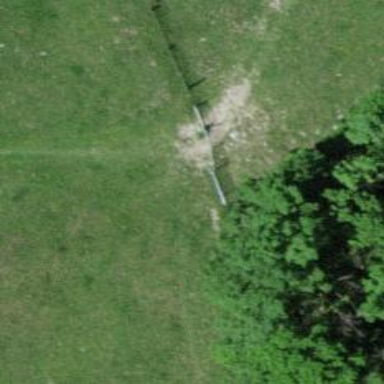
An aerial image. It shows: Gate.